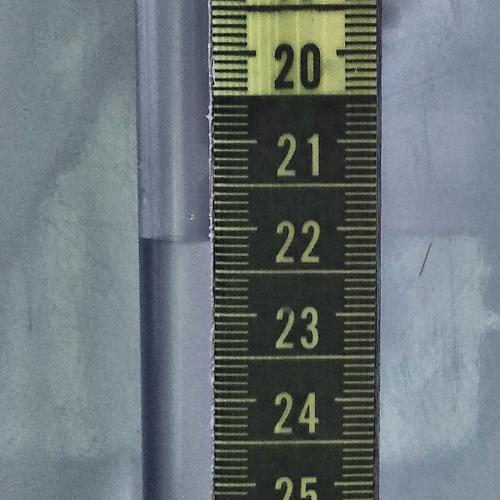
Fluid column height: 22.2 cm